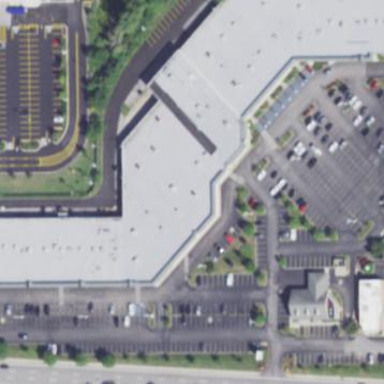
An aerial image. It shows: Retail area.